Question: When I create basic Android project on eclipse I can press debug button and get the screen like this:

It is very comfortable debug screen, I can set the breakpoints, see flow, so on.
But when I am working with Maven project I can get only DDMS window which is not what I like to see. Do someone know how to make debug window working while deployed with maven android plugin?
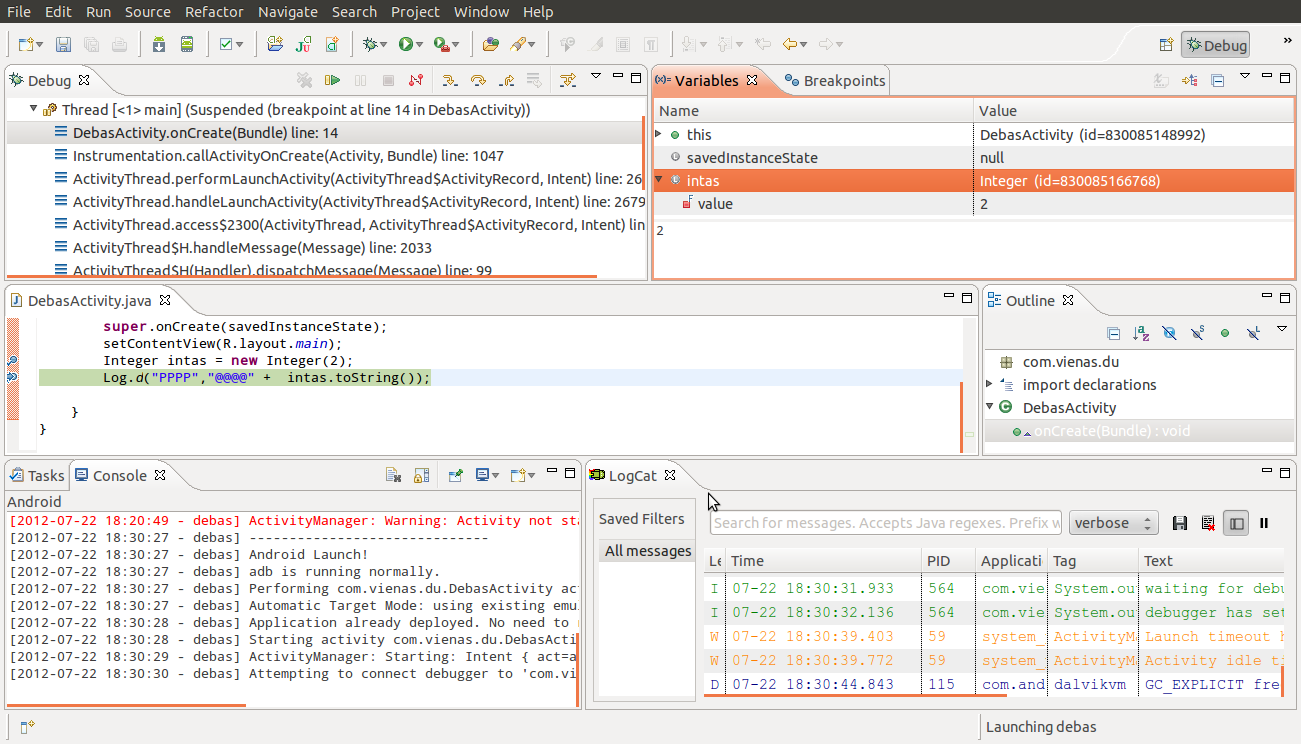
Answer: Found it!!!
Debug button doesn't work, but if manifest file contains debug parameter in manifest file:
<URL>
so after it launched -> go to DDMS press debug on your process -> then switch on debug perspective and enjoy!!!